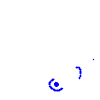
Particle: kaon